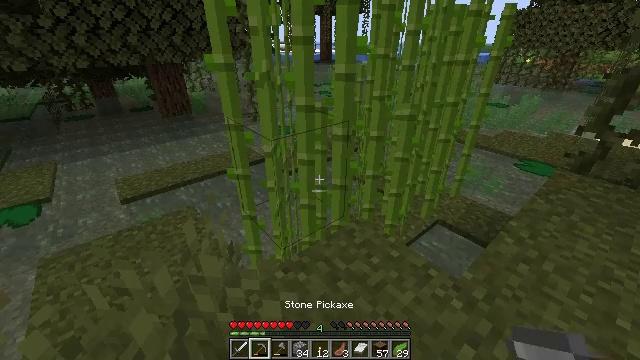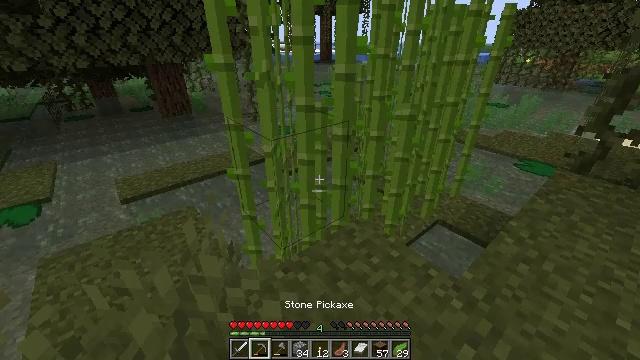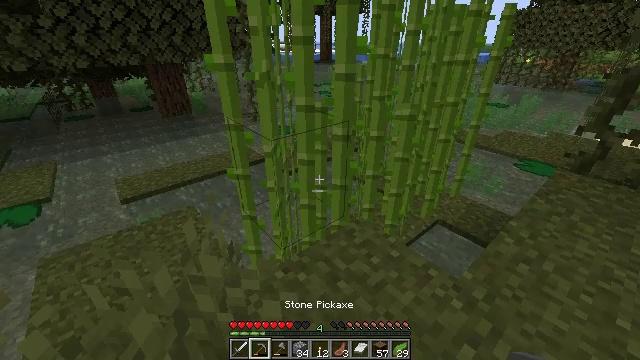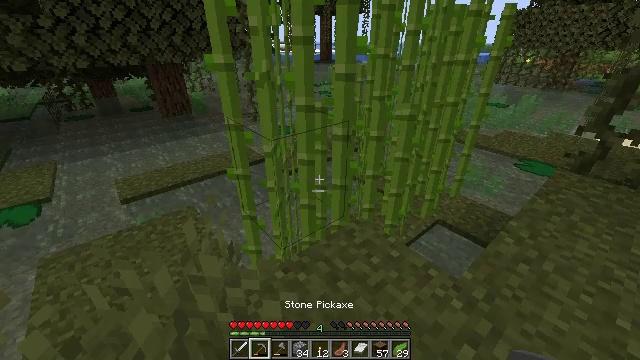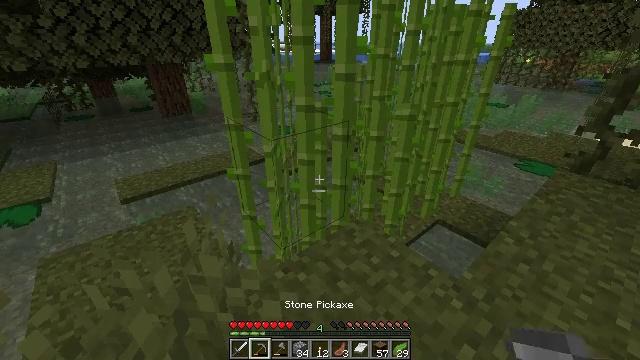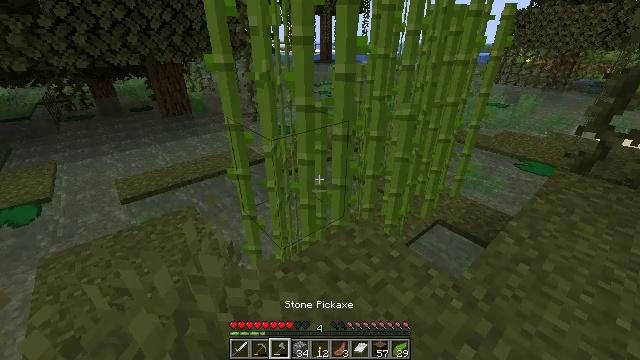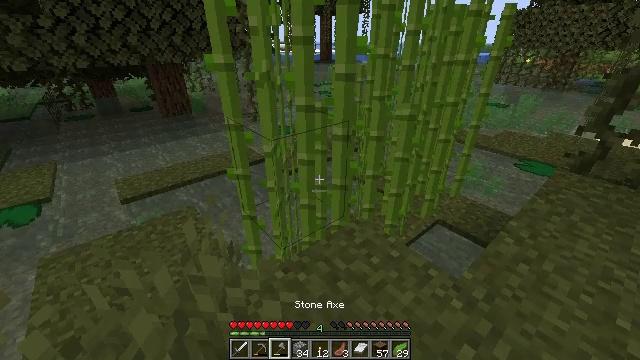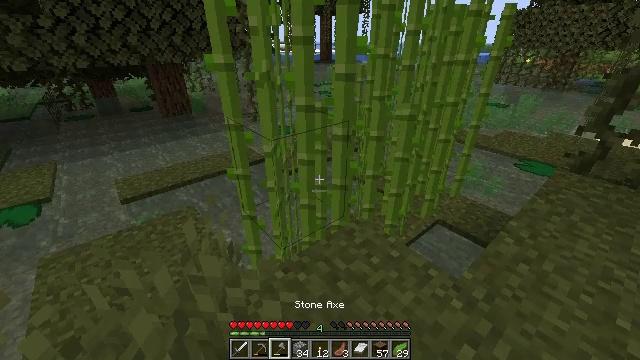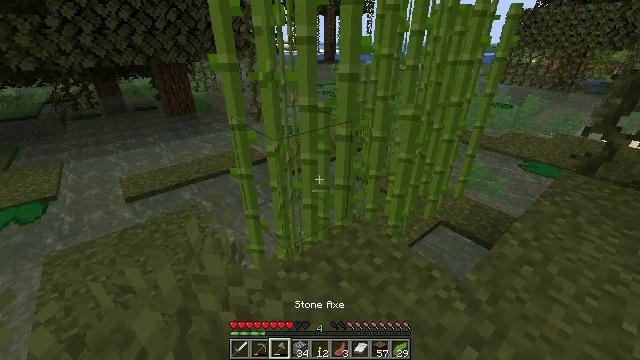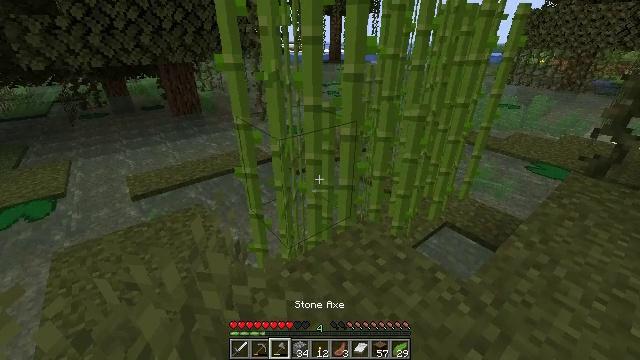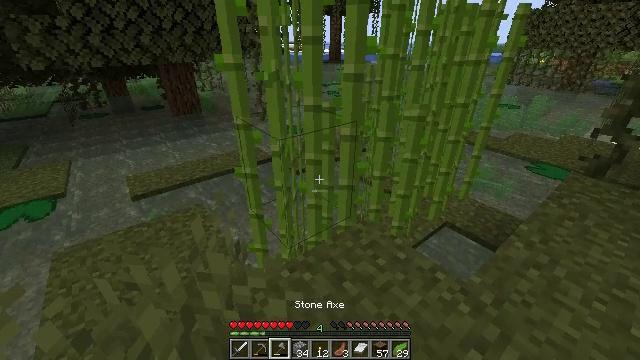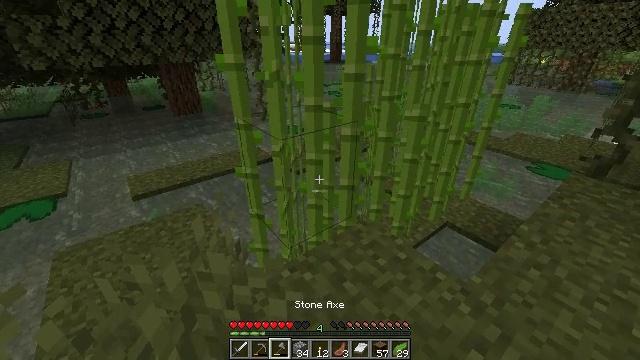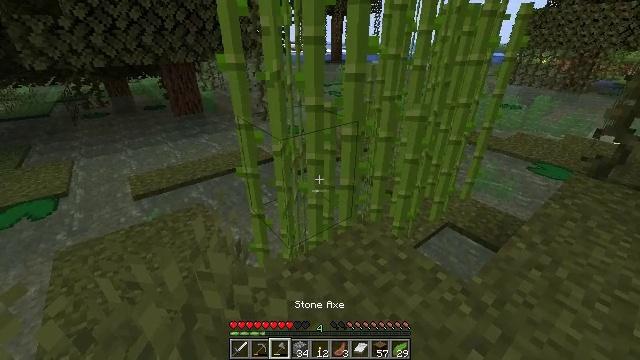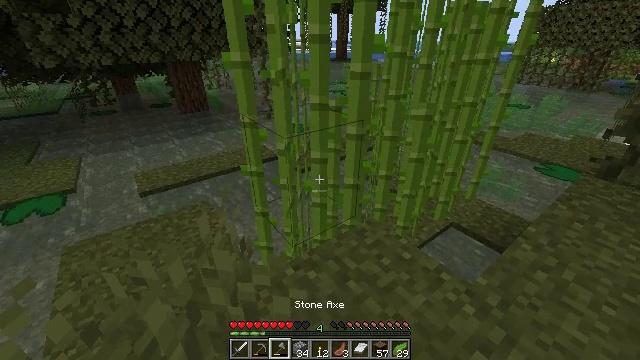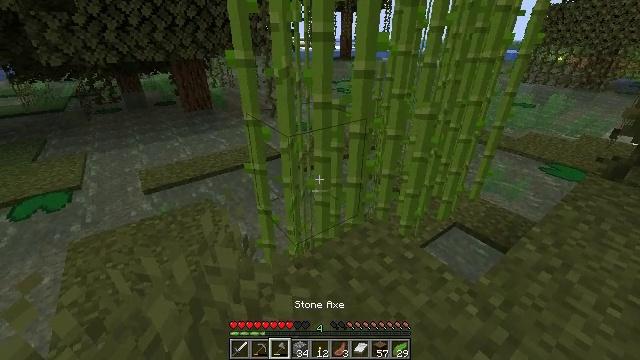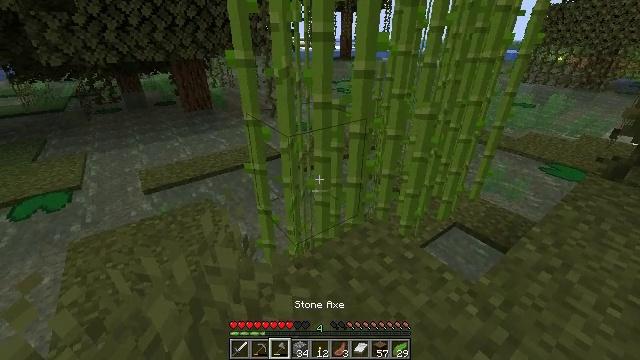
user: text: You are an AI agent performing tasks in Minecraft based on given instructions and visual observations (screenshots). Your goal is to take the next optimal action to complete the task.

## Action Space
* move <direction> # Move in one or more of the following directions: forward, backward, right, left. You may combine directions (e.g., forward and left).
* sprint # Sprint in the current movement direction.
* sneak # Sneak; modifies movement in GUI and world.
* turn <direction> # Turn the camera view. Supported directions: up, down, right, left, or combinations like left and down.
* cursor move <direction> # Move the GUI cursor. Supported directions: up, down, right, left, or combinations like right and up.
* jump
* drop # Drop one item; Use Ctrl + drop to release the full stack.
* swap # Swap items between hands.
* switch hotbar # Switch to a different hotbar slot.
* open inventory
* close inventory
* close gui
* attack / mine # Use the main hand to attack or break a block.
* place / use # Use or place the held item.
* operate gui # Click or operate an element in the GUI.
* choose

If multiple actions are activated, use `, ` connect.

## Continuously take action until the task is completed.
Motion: motion action
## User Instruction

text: Gather sugar cane for crafting.
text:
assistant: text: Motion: no_op
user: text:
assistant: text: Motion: no_op
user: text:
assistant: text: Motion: no_op
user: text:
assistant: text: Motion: no_op
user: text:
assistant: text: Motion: switch to hotbar 3
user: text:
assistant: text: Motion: switch to hotbar 3
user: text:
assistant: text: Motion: switch to hotbar 3
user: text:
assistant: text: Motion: no_op
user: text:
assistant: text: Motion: turn left
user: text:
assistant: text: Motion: no_op
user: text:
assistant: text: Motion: no_op
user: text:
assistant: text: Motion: no_op
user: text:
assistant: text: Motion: turn left
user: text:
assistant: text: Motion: no_op
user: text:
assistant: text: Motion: no_op
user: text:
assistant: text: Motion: no_op
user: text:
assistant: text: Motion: attack / mine
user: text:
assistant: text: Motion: attack / mine
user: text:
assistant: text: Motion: attack / mine
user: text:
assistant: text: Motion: no_op
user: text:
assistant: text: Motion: no_op
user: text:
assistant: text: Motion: move forward, turn right
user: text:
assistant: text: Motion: move forward, turn right
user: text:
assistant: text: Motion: move forward, turn right
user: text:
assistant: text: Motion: move forward, turn right
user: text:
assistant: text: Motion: move forward, turn right
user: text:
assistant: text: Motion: move forward, attack / mine
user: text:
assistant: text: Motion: attack / mine
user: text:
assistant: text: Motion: attack / mine
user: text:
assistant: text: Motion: no_op